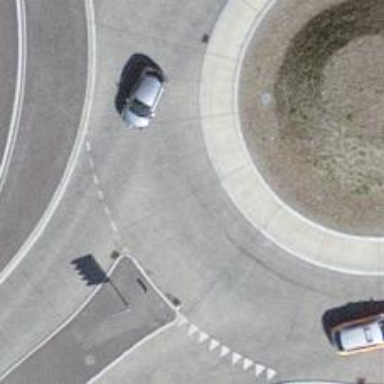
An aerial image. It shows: Roundabout located on secondary road with cycle track on the right side.